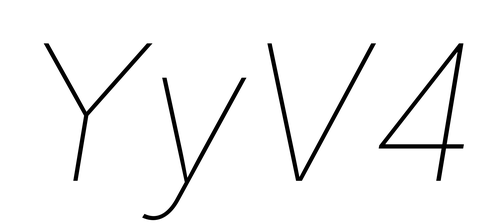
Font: Inter-Italic_Thin_Italic